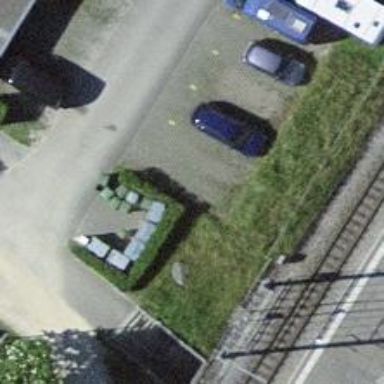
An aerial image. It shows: Car-sharing service available at this location.